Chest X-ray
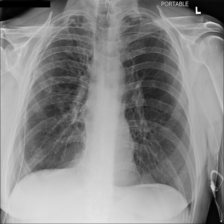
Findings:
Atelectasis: negative
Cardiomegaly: negative
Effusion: negative
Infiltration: negative
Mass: negative
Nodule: negative
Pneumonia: negative
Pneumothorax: positive
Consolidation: negative
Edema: negative
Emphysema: negative
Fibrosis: negative
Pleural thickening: positive
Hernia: negative